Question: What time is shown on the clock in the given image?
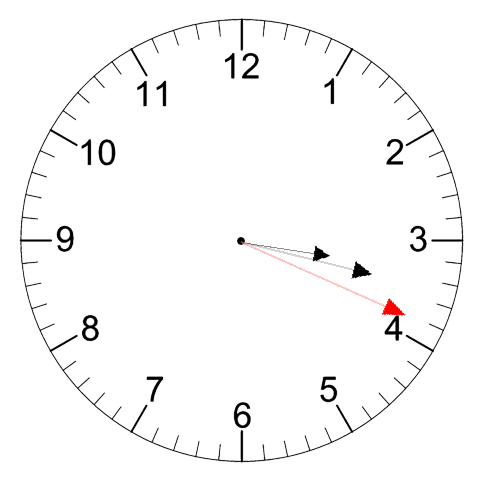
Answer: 03:17:19